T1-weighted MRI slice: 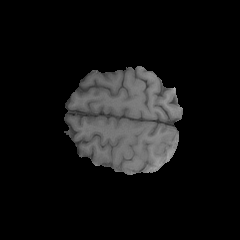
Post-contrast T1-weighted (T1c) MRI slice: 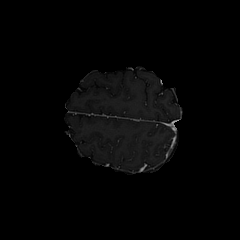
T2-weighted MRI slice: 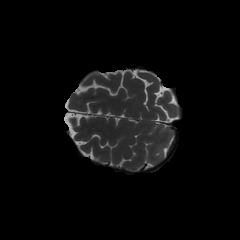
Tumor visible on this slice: no